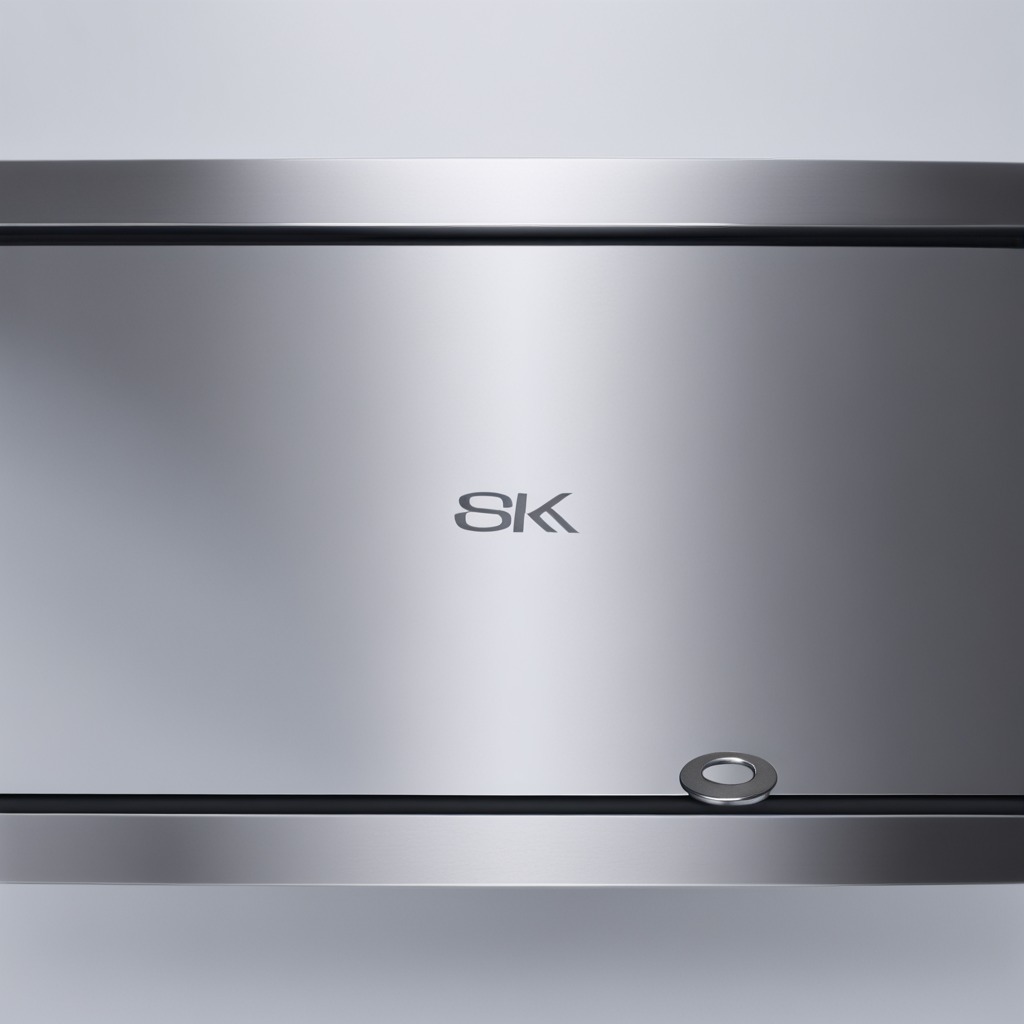
A flat metal washer is lying on a stainless steel table in a high-end prototyping lab.